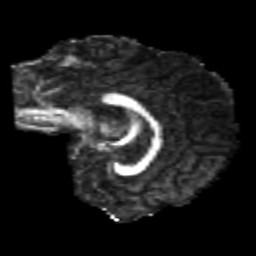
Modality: FA
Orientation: sagittal
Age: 22
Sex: female
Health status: healthy
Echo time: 0.074 s